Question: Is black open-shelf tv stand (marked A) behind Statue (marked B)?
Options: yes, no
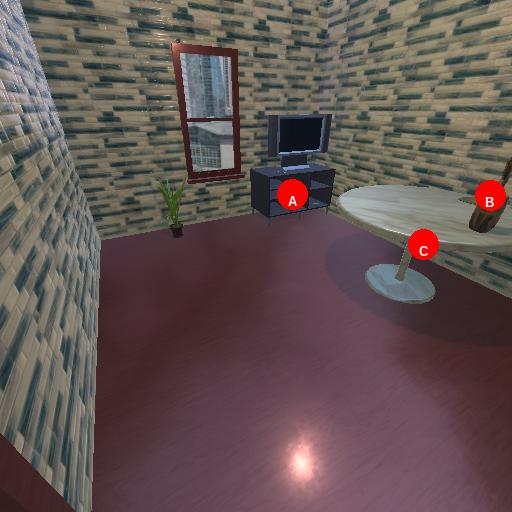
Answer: yes